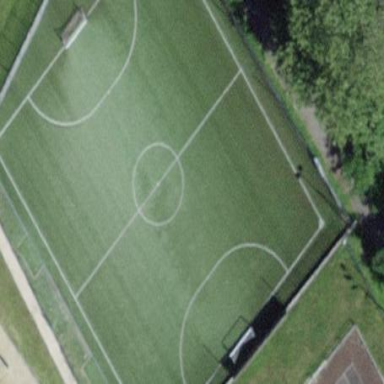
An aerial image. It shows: Grass pitch used for soccer.